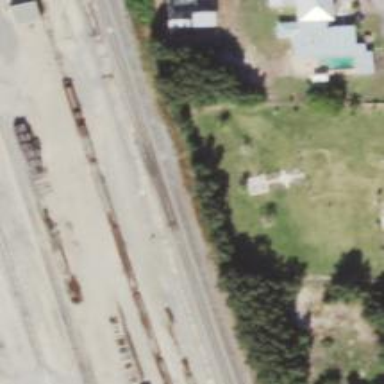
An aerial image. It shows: Railway yard used for servicing trains.